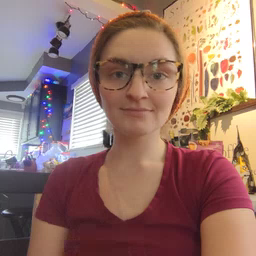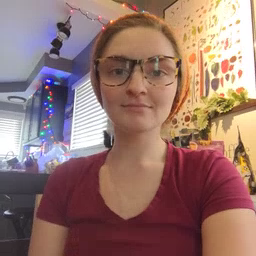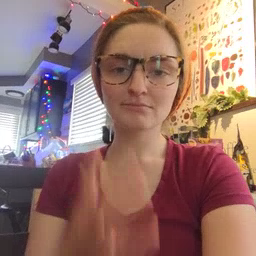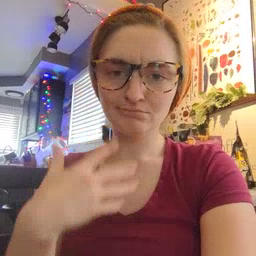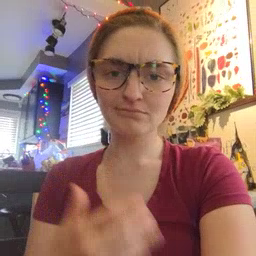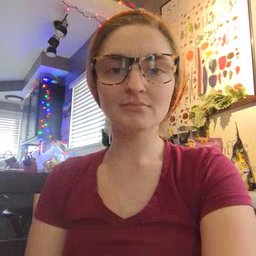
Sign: sad